Question: im beginner in web-site development, and i using foundation framework.
And i have a little problem with the grid. You can see my screenshot with my problem. How i can to move left bottom block to this position?

'''
<section class="row">
<article class="small-12 medium-6 columns">
<div class="panel">
<h2><a href="#">Lorem ipsum</a></h2>
<p>Lorem ipsum dolor sit amet, consectetur adipisicing elit. Sit minima impedit, eius maiores distinctio beatae. Culpa hic ducimus atque sint, quae voluptatem numquam similique neque ea saepe, minima, inventore eum?</p>
<img src="http://placehold.it/800x100" alt="">
<ul>
<li><a href="#">Home</a></li>
<li><a href="#">Products</a></li>
<li><a href="#">Works</a></li>
<li><a href="#">Portfolio</a></li>
<li><a href="#">Company</a></li>
<li><a href="#">Contacts</a></li>
</ul>
<p>Lorem ipsum dolor sit amet, consectetur adipisicing elit. Perspiciatis assumenda ad necessitatibus odio quae eum soluta, autem quos natus nisi aperiam beatae fugiat odit vel. Animi, assumenda unde quidem inventore.Lorem ipsum dolor sit amet, consectetur adipisicing elit. Odio modi velit, recusandae quis veritatis ut beatae ipsum. Ab voluptate aperiam omnis nihil placeat. Dolorum veniam molestias doloribus, neque voluptatibus? Sed.</p>
</div>
</article>
<article class="small-12 medium-6 columns">
<div class="panel">
<h2><a href="#">Lorem ipsum</a></h2>
<p>Lorem ipsum dolor sit amet, consectetur adipisicing elit. Perspiciatis assumenda ad necessitatibus odio quae eum soluta, autem quos natus nisi aperiam beatae fugiat odit vel. Animi, assumenda unde quidem inventore.Lorem ipsum dolor sit amet, consectetur adipisicing elit. Odio modi velit, recusandae quis veritatis ut beatae ipsum. Ab voluptate aperiam omnis nihil placeat. Dolorum veniam molestias doloribus, neque voluptatibus? Sed.</p>
</div>
</article>
<article class="small-12 medium-6 columns">
<div class="panel">
<h2><a href="#">Lorem ipsum</a></h2>
<p>Lorem ipsum dolor sit amet, consectetur adipisicing elit. Perspiciatis assumenda ad necessitatibus odio quae eum soluta, autem quos natus nisi aperiam beatae fugiat odit vel. Animi, assumenda unde quidem inventore.Lorem ipsum dolor sit amet, consectetur adipisicing elit. Odio modi velit, recusandae quis veritatis ut beatae ipsum. Ab voluptate aperiam omnis nihil placeat. Dolorum veniam molestias doloribus, neque voluptatibus? Sed.</p>
<p>Lorem ipsum dolor sit amet, consectetur adipisicing elit. Harum nisi doloribus sed earum temporibus. Libero reprehenderit perferendis nemo, minus deserunt dignissimos amet tempora enim placeat. Dolorem laboriosam, ipsum iste nisi.Lorem ipsum dolor sit amet, consectetur adipisicing elit. Consequuntur, placeat. Aliquid beatae corporis magni. Unde maiores, sit perspiciatis atque sed architecto quos pariatur repudiandae animi dolores quisquam. Quasi, suscipit, pariatur.Lorem ipsum dolor sit amet, consectetur adipisicing elit. Incidunt voluptates corporis accusamus fugit placeat praesentium quam debitis ipsam perferendis, consequuntur, labore voluptate dolorum pariatur officiis, veniam, consectetur cumque nisi mollitia?</p>
</div>
</article>
<article class="small-12 medium-6 columns">
<div class="panel">
<h2><a href="#">Lorem ipsum</a></h2>
<p>Lorem ipsum dolor sit amet, consectetur adipisicing elit. Perspiciatis assumenda ad necessitatibus odio quae eum soluta, autem quos natus nisi aperiam beatae fugiat odit vel. Animi, assumenda unde quidem inventore.Lorem ipsum dolor sit amet, consectetur adipisicing elit. Odio modi velit, recusandae quis veritatis ut beatae ipsum. Ab voluptate aperiam omnis nihil placeat. Dolorum veniam molestias doloribus, neque voluptatibus? Sed.</p>
</div>
</article>
<article class="small-12 medium-6 columns">
<div class="panel">
<h2><a href="#">Lorem ipsum</a></h2>
<p>Lorem ipsum dolor sit amet, consectetur adipisicing elit. Perspiciatis assumenda ad necessitatibus odio quae eum soluta, autem quos natus nisi aperiam beatae fugiat odit vel. Animi, assumenda unde quidem inventore.Lorem ipsum dolor sit amet, consectetur adipisicing elit. Odio modi velit, recusandae quis veritatis ut beatae ipsum. Ab voluptate aperiam omnis nihil placeat. Dolorum veniam molestias doloribus, neque voluptatibus? Sed.</p>
</div>
</article>
</section>
'''
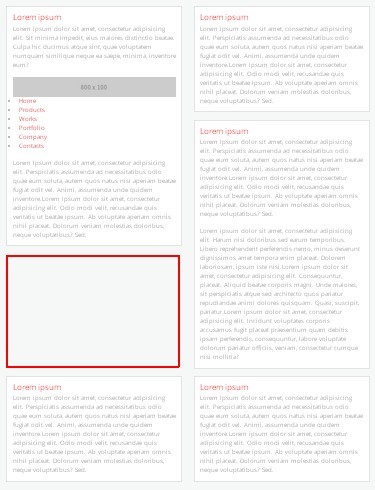
Answer: Reason it is that way is because of the way you're using foundation column layout.
You've used small-12 medium-6 columns class on articles, which mean that each column will occupy half of the screen ( on medium devices, because of medium-6 class). Each column has a display:block rule which will lay it out as in your image. In order of achieving what you want to achieve, you need to move part of the mark-up , you want to display underneath upper panel, to inside of this specific article with class small-12 medium-6 columns.
I got modified mark-up for that:
'''
<section class="row">
<article class="small-12 medium-6 columns">
<div class="panel">
<h2><a href="#">Lorem ipsum</a></h2>
<p>Lorem ipsum dolor sit amet, consectetur adipisicing elit. Sit minima impedit, eius maiores distinctio beatae. Culpa hic ducimus atque sint, quae voluptatem numquam similique neque ea saepe, minima, inventore eum?</p>
<img src="http://placehold.it/800x100" alt="">
<ul>
<li><a href="#">Home</a></li>
<li><a href="#">Products</a></li>
<li><a href="#">Works</a></li>
<li><a href="#">Portfolio</a></li>
<li><a href="#">Company</a></li>
<li><a href="#">Contacts</a></li>
</ul>
<p>Lorem ipsum dolor sit amet, consectetur adipisicing elit. Perspiciatis assumenda ad necessitatibus odio quae eum soluta, autem quos natus nisi aperiam beatae fugiat odit vel. Animi, assumenda unde quidem inventore.Lorem ipsum dolor sit amet, consectetur adipisicing elit. Odio modi velit, recusandae quis veritatis ut beatae ipsum. Ab voluptate aperiam omnis nihil placeat. Dolorum veniam molestias doloribus, neque voluptatibus? Sed.</p>
</div>
<div class="panel">
<h2><a href="#">Lorem ipsum</a></h2>
<p>Lorem ipsum dolor sit amet, consectetur adipisicing elit. Perspiciatis assumenda ad necessitatibus odio quae eum soluta, autem quos natus nisi aperiam beatae fugiat odit vel. Animi, assumenda unde quidem inventore.Lorem ipsum dolor sit amet, consectetur adipisicing elit. Odio modi velit, recusandae quis veritatis ut beatae ipsum. Ab voluptate aperiam omnis nihil placeat. Dolorum veniam molestias doloribus, neque voluptatibus? Sed.</p>
</div>
</article>
<article class="small-12 medium-6 columns">
<div class="panel">
<h2><a href="#">Lorem ipsum</a></h2>
<p>Lorem ipsum dolor sit amet, consectetur adipisicing elit. Perspiciatis assumenda ad necessitatibus odio quae eum soluta, autem quos natus nisi aperiam beatae fugiat odit vel. Animi, assumenda unde quidem inventore.Lorem ipsum dolor sit amet, consectetur adipisicing elit. Odio modi velit, recusandae quis veritatis ut beatae ipsum. Ab voluptate aperiam omnis nihil placeat. Dolorum veniam molestias doloribus, neque voluptatibus? Sed.</p>
</div>
</article>
<article class="small-12 medium-6 columns">
<div class="panel">
<h2><a href="#">Lorem ipsum</a></h2>
<p>Lorem ipsum dolor sit amet, consectetur adipisicing elit. Perspiciatis assumenda ad necessitatibus odio quae eum soluta, autem quos natus nisi aperiam beatae fugiat odit vel. Animi, assumenda unde quidem inventore.Lorem ipsum dolor sit amet, consectetur adipisicing elit. Odio modi velit, recusandae quis veritatis ut beatae ipsum. Ab voluptate aperiam omnis nihil placeat. Dolorum veniam molestias doloribus, neque voluptatibus? Sed.</p>
<p>Lorem ipsum dolor sit amet, consectetur adipisicing elit. Harum nisi doloribus sed earum temporibus. Libero reprehenderit perferendis nemo, minus deserunt dignissimos amet tempora enim placeat. Dolorem laboriosam, ipsum iste nisi.Lorem ipsum dolor sit amet, consectetur adipisicing elit. Consequuntur, placeat. Aliquid beatae corporis magni. Unde maiores, sit perspiciatis atque sed architecto quos pariatur repudiandae animi dolores quisquam. Quasi, suscipit, pariatur.Lorem ipsum dolor sit amet, consectetur adipisicing elit. Incidunt voluptates corporis accusamus fugit placeat praesentium quam debitis ipsam perferendis, consequuntur, labore voluptate dolorum pariatur officiis, veniam, consectetur cumque nisi mollitia?</p>
</div>
</article>
<!-- <article class="small-12 medium-6 columns">
<div class="panel">
<h2><a href="#">Lorem ipsum</a></h2>
<p>Lorem ipsum dolor sit amet, consectetur adipisicing elit. Perspiciatis assumenda ad necessitatibus odio quae eum soluta, autem quos natus nisi aperiam beatae fugiat odit vel. Animi, assumenda unde quidem inventore.Lorem ipsum dolor sit amet, consectetur adipisicing elit. Odio modi velit, recusandae quis veritatis ut beatae ipsum. Ab voluptate aperiam omnis nihil placeat. Dolorum veniam molestias doloribus, neque voluptatibus? Sed.</p>
</div>
</article> -->
<article class="small-12 medium-6 columns">
<div class="panel">
<h2><a href="#">Lorem ipsum</a></h2>
<p>Lorem ipsum dolor sit amet, consectetur adipisicing elit. Perspiciatis assumenda ad necessitatibus odio quae eum soluta, autem quos natus nisi aperiam beatae fugiat odit vel. Animi, assumenda unde quidem inventore.Lorem ipsum dolor sit amet, consectetur adipisicing elit. Odio modi velit, recusandae quis veritatis ut beatae ipsum. Ab voluptate aperiam omnis nihil placeat. Dolorum veniam molestias doloribus, neque voluptatibus? Sed.</p>
</div>
</article>
</section>
'''
Hope this will help